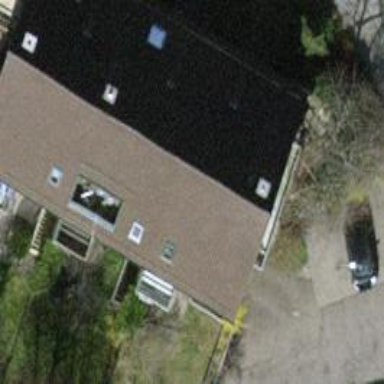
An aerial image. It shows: Terrace building with gabled roof.